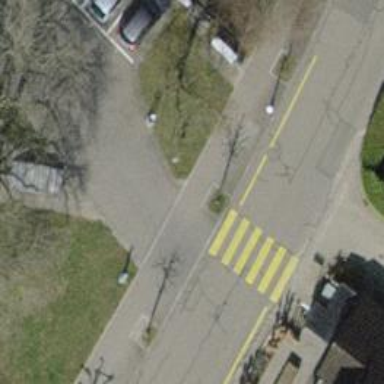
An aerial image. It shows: Chicane for traffic calming.